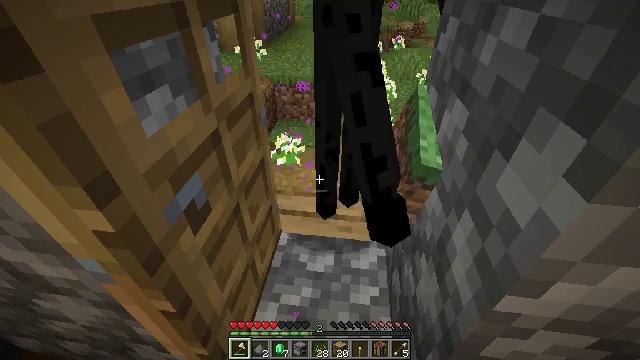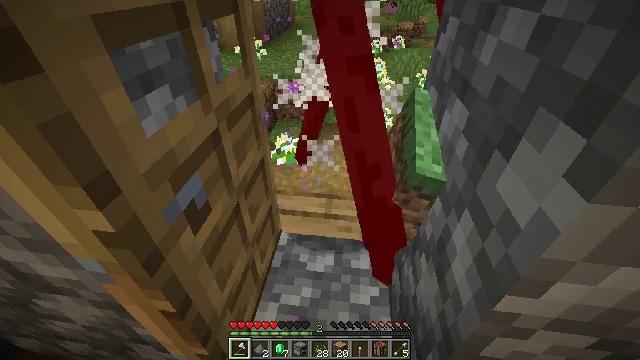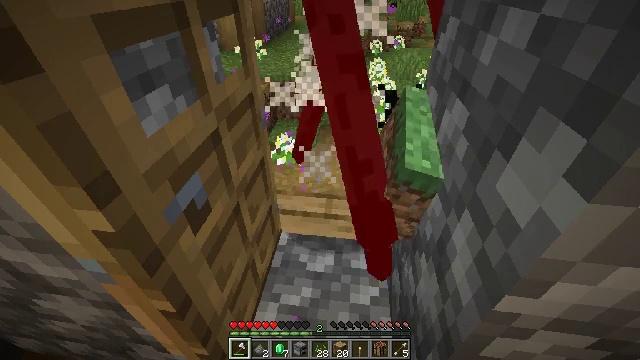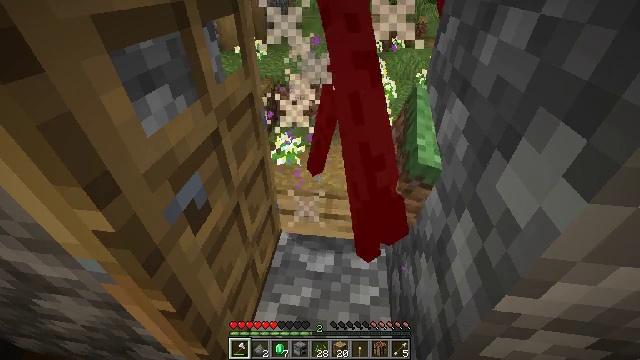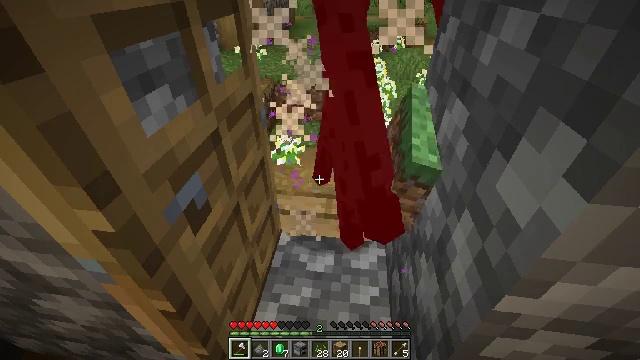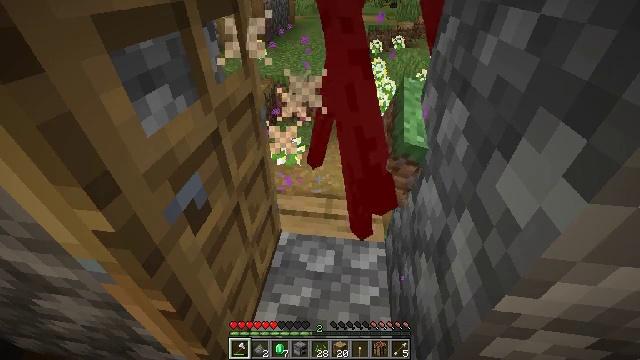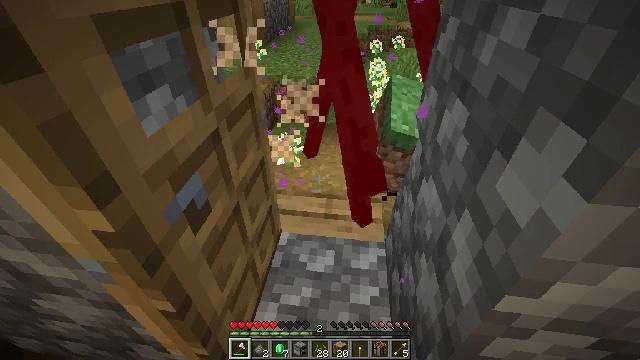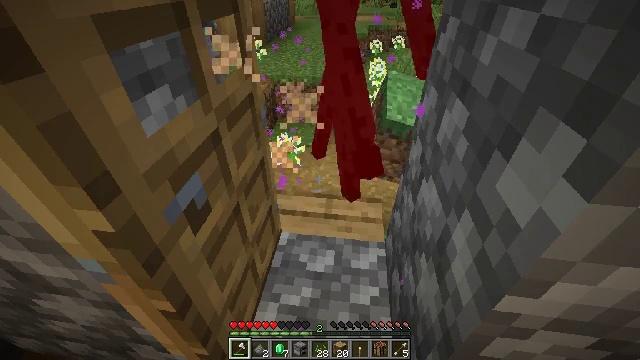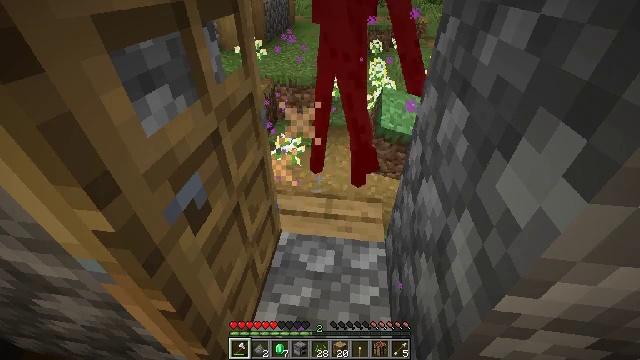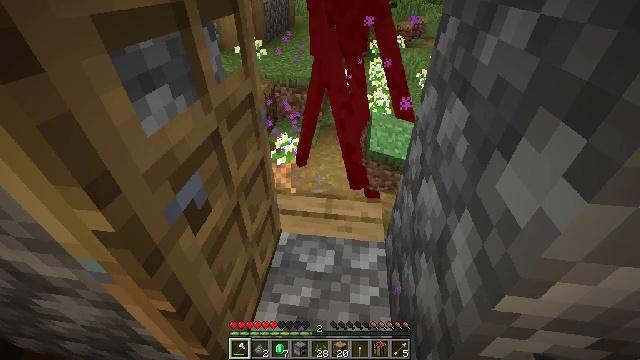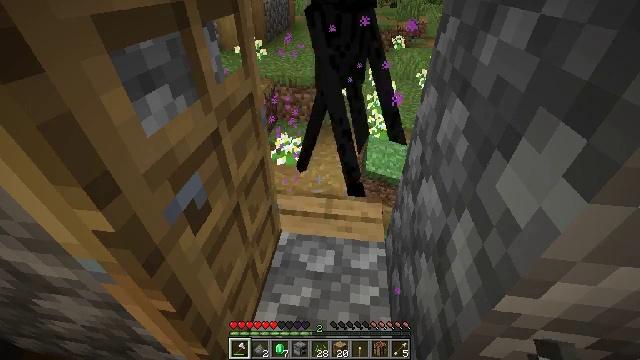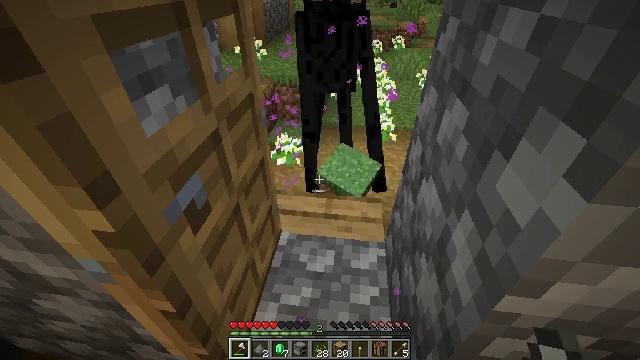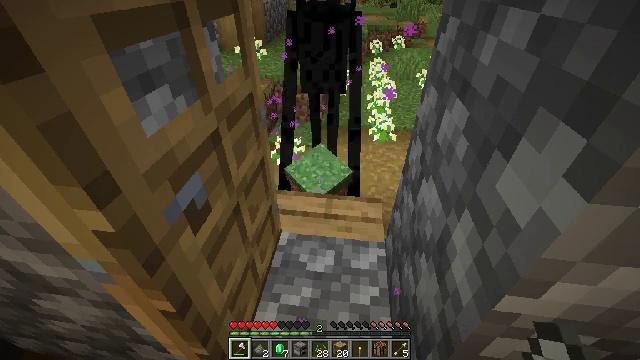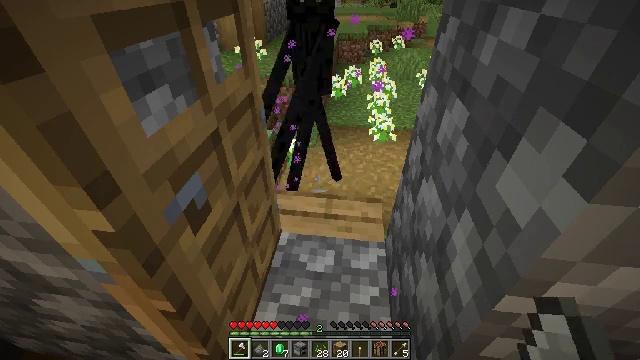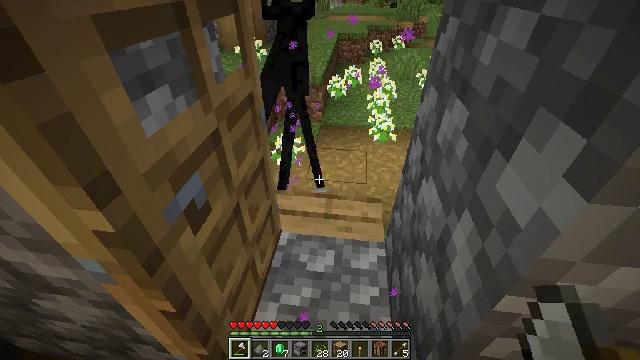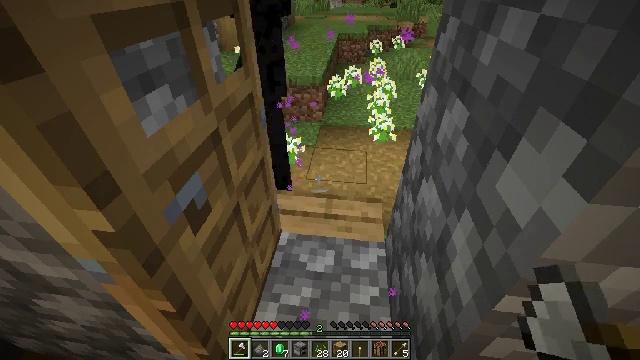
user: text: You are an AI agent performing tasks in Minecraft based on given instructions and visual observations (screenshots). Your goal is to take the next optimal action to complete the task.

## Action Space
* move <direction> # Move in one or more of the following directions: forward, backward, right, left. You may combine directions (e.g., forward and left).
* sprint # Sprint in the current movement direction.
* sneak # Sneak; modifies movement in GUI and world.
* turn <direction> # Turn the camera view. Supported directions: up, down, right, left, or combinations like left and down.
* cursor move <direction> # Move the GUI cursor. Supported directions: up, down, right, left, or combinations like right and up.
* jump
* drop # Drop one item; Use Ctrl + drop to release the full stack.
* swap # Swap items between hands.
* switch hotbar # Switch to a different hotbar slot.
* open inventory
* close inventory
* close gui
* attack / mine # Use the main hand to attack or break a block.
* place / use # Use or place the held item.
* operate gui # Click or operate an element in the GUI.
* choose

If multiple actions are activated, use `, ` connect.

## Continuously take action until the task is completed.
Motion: motion action
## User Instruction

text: Defeat an enderman.
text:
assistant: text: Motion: no_op
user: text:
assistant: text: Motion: no_op
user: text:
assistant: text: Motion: no_op
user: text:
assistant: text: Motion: no_op
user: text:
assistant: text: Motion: no_op
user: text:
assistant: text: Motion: no_op
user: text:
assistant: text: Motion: no_op
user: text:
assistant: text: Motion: no_op
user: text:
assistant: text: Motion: no_op
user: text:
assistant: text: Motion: no_op
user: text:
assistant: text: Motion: no_op
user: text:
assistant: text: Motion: no_op
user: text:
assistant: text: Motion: no_op
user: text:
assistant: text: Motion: no_op
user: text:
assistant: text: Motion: no_op
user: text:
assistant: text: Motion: no_op
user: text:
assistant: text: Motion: no_op
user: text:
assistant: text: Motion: no_op
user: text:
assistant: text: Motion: no_op
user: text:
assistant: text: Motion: no_op
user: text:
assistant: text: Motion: no_op
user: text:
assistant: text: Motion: no_op
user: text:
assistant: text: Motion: no_op
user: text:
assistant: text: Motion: no_op
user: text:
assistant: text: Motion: no_op
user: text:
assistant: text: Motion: no_op
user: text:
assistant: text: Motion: no_op
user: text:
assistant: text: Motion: no_op
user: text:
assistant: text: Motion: jump
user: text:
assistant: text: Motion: jump